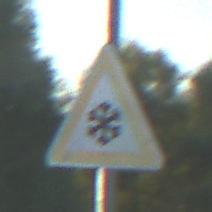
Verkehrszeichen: SchneeOderEisglaette
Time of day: SunriseSunset
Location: Outdoor (RoadRail)
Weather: Clear
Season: NotSpecified
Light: Natural